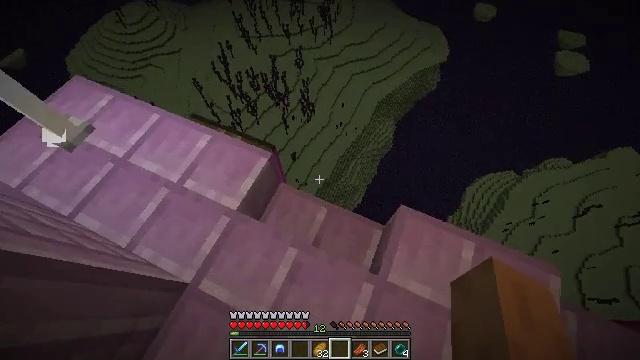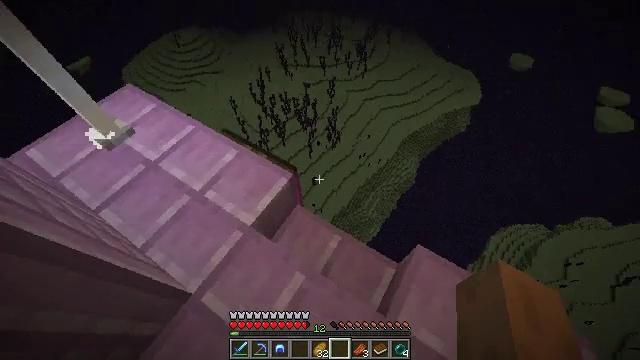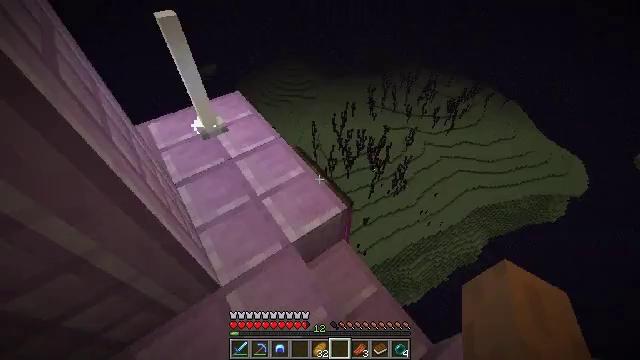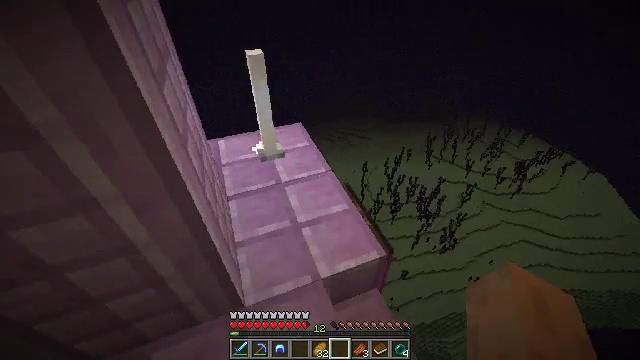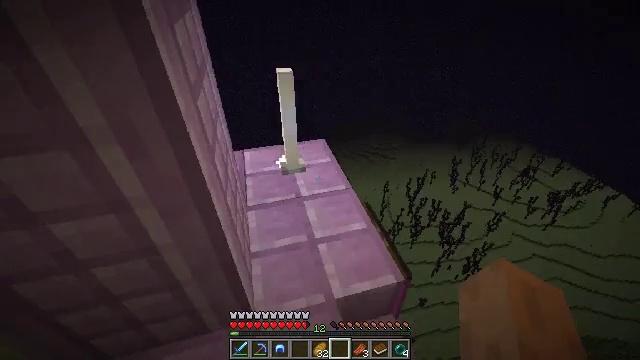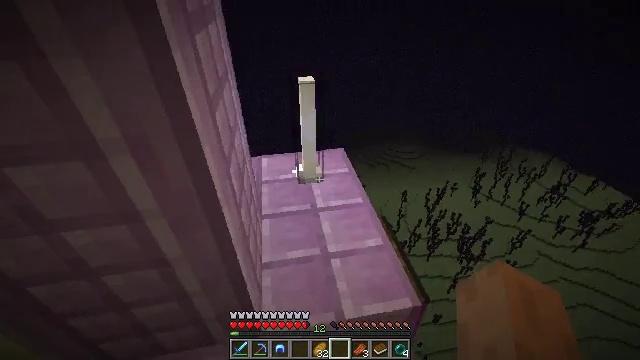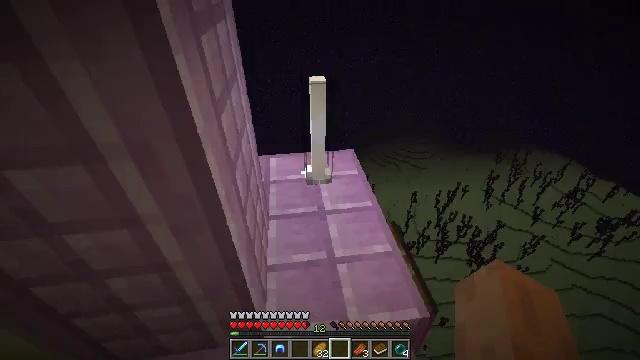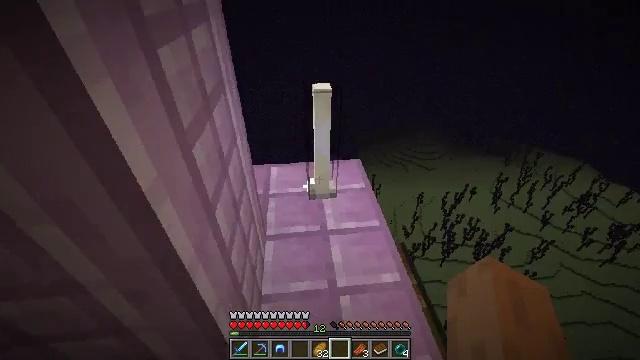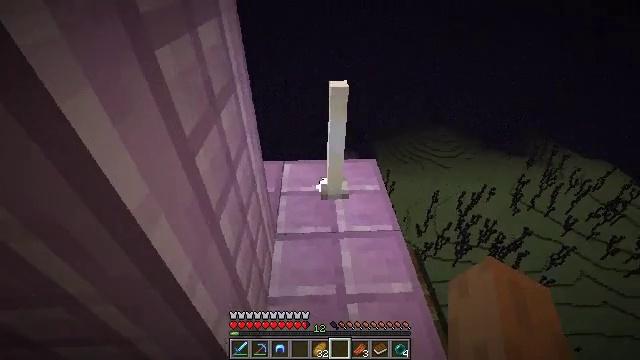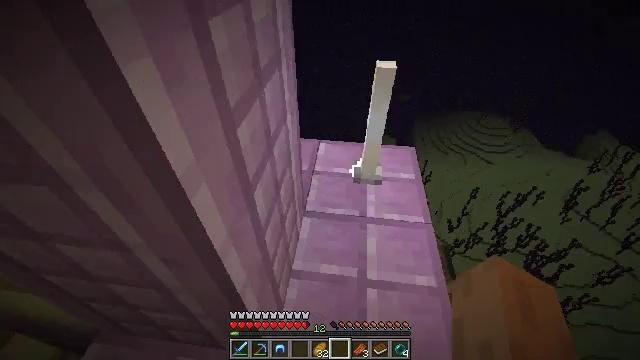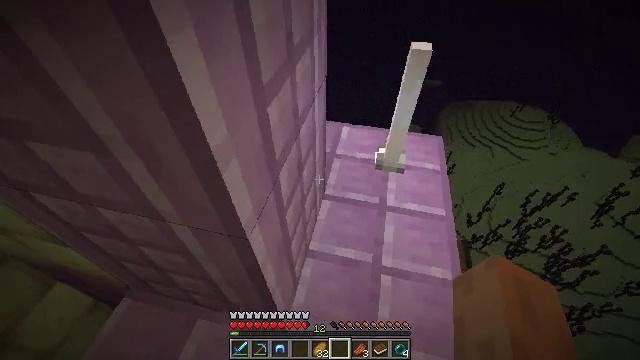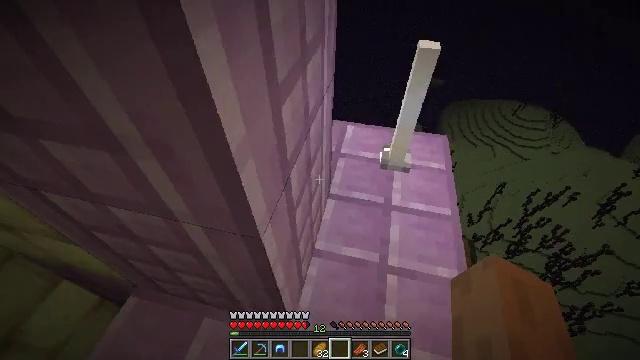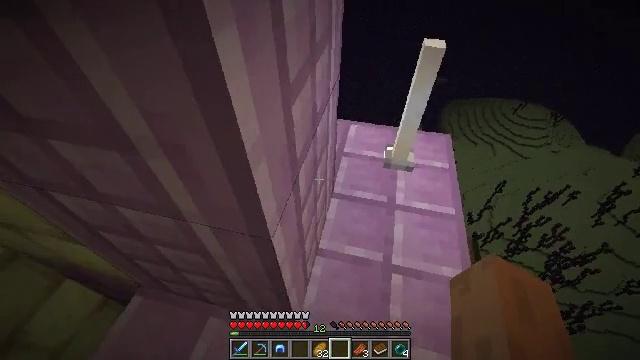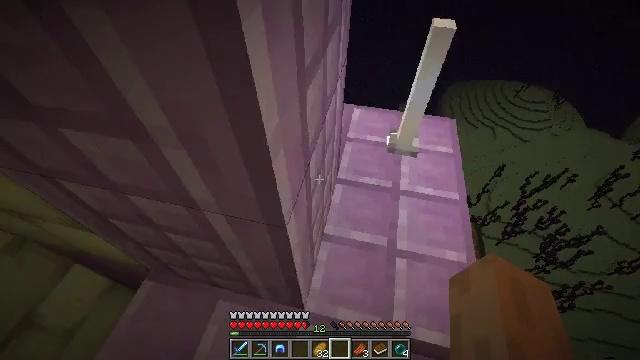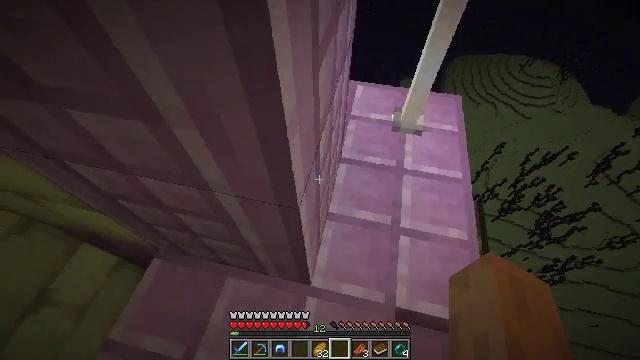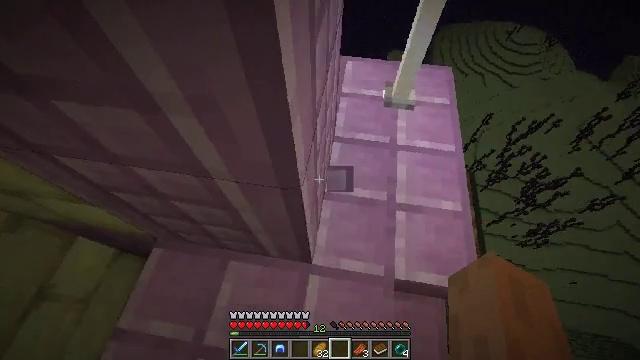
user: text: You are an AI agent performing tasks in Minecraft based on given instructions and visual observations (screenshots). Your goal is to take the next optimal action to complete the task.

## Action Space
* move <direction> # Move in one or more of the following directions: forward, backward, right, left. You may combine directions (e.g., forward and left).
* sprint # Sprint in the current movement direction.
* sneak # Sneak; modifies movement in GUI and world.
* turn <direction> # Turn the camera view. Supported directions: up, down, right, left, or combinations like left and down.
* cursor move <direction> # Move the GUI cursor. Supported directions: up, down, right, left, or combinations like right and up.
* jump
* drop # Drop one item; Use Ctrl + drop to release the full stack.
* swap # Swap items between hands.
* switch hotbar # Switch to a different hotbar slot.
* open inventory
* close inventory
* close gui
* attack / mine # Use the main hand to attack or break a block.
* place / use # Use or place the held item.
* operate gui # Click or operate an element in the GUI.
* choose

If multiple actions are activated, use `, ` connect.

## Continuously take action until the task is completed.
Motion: motion action
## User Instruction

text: Destroy the end rod to pick it up.
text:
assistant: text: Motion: turn left and up
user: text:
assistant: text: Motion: turn left and up
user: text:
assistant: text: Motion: turn left and up
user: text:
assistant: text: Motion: turn left and up
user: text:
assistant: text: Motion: move forward, turn left and up
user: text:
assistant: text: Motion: move forward, turn left
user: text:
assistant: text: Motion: move forward, turn left
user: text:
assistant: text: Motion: move forward, turn left and down
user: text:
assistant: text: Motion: move forward, turn left and down
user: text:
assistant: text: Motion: move forward, turn left and down
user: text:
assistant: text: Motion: move forward
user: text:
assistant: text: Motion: move forward
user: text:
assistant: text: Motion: move forward, turn down
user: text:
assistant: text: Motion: turn down
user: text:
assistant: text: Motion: turn right and down, attack / mine
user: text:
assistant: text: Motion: turn right and up, attack / mine
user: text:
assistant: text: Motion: turn right and up, attack / mine
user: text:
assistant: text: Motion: turn right and up
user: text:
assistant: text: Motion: move forward
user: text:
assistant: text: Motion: move forward, turn left and up
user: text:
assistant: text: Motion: move forward, turn up
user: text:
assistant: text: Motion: move forward, turn left and up
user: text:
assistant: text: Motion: turn up
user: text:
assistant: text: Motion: turn left and up
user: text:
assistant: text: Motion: turn left and up
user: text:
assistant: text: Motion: turn left, attack / mine
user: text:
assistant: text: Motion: turn left and down, attack / mine
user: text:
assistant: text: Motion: turn left and down, attack / mine
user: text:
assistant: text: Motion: attack / mine
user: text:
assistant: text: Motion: attack / mine